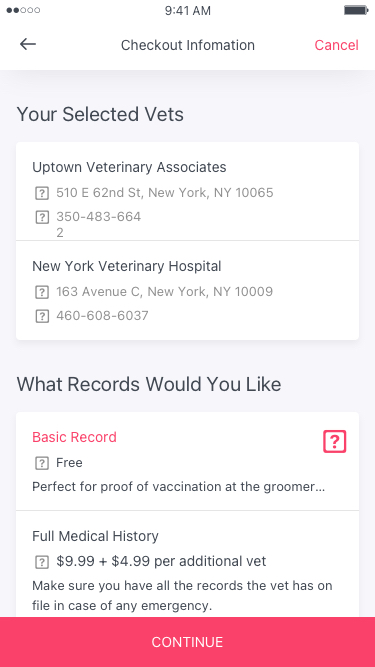
Text in this UI design:
What Records Would You Like
Free
Perfect for proof of vaccination at the groomer…
Basic Record
$9.99 + $4.99 per additional vet
Make sure you have all the records the vet has on file in case of any emergency.
Full Medical History
Your Selected Vets